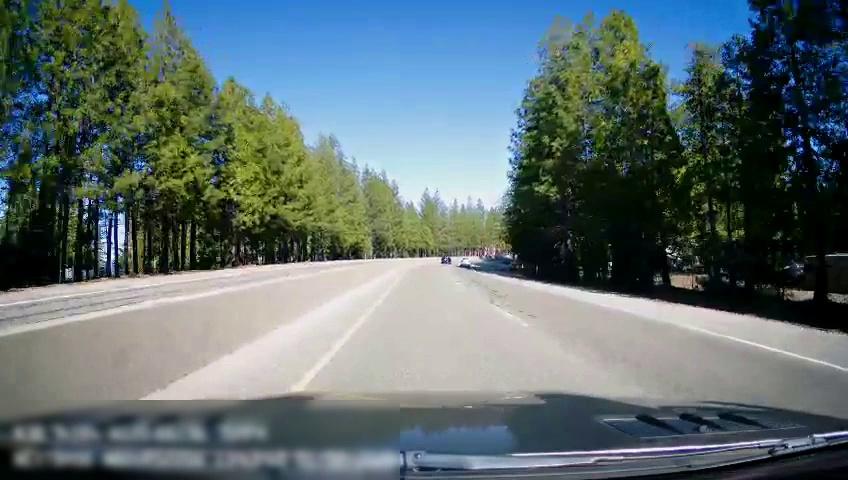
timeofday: Day
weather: Sunny
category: Drivable Space
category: Drivable Space
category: Drivable Space
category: Vehicles | Car
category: Vehicles | Car
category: Lanes | Alternate Lane
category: Lanes | Current Lane
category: Lanes | Alternate Lane
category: Lanes | Opposite Lane